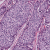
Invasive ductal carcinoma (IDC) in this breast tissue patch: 1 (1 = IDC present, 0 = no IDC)